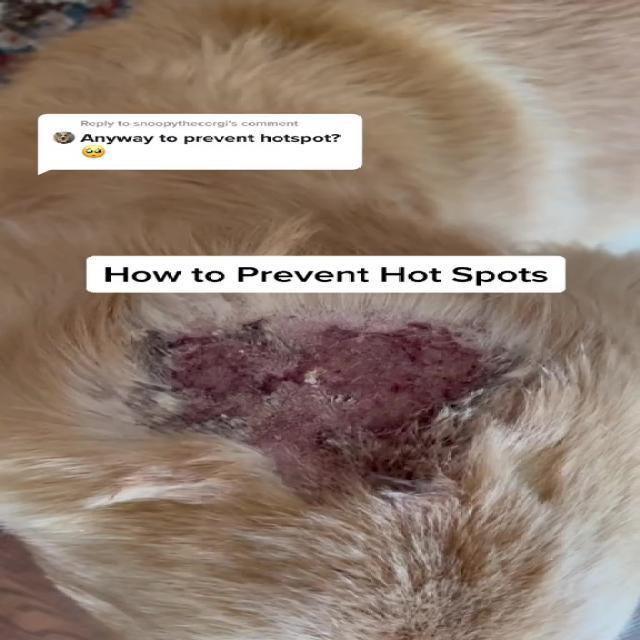
Canine dermatitis — inflammation of the skin presenting with erythema, pruritus, papules, and excoriation. May be allergic, contact, or atopic in origin.